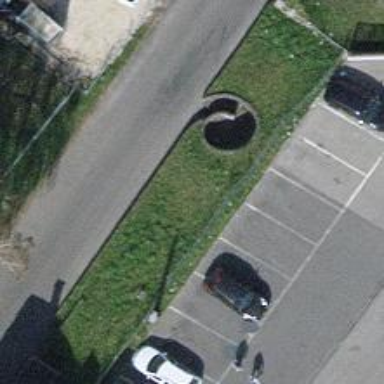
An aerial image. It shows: Parking area with surface.